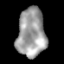
Tissue: lung
Cell type: Epithelial cells
Senescence score: 0.2146
Nuclear area (px): 1349
Mean DAPI intensity: 157.958